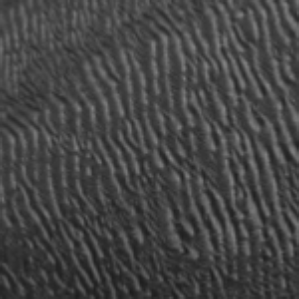
Label: frost